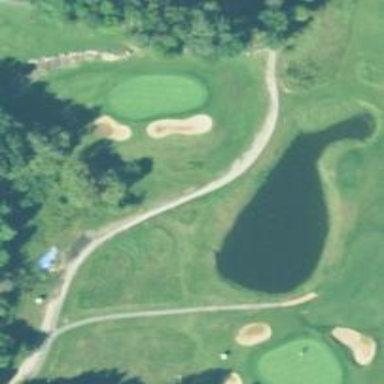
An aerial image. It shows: Rough grassy area used for golf.